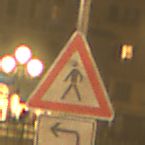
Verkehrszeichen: FussgaengerRechts
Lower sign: RichtungsangabeDurchPfeile2
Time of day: Night
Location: Outdoor (Urban)
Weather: Clear
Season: NotSpecified
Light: Artificial